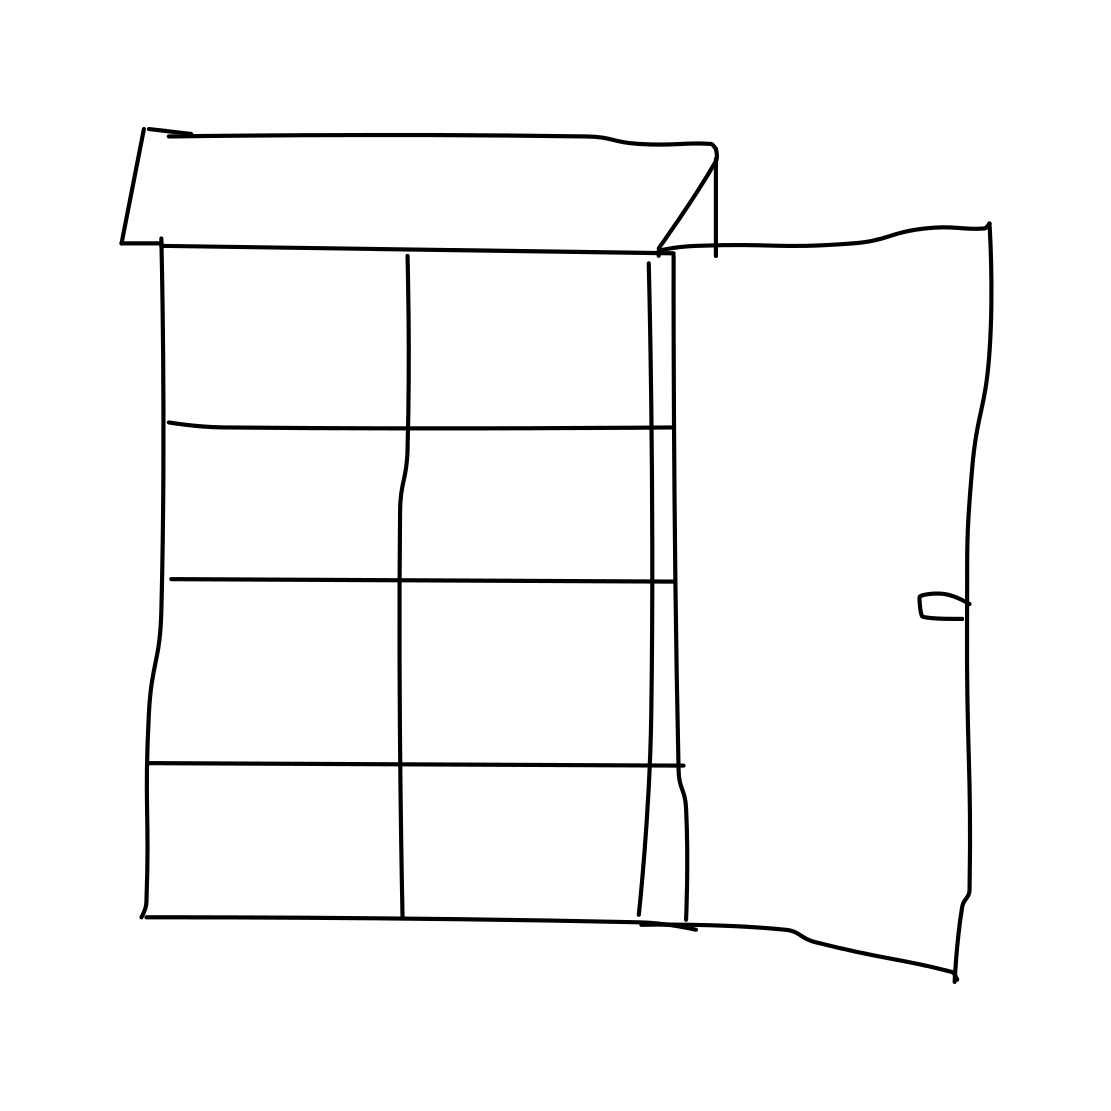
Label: cabinet